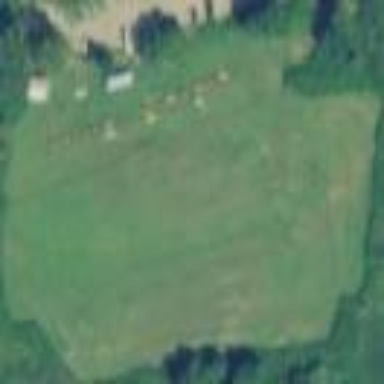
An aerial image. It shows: Grassy pitch designated for model aerodrome sport activities.